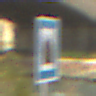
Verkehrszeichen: Tunnel
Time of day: MorningAfternoon
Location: Outdoor (Suburban)
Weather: PartlyCloudy
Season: NotSpecified
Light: Natural